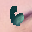
Label: 6